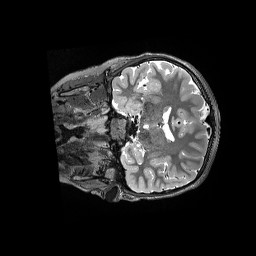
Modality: T2w
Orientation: coronal
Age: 12
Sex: male
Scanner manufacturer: siemens
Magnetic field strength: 3 T
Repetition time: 3.2 s
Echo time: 0.564 s